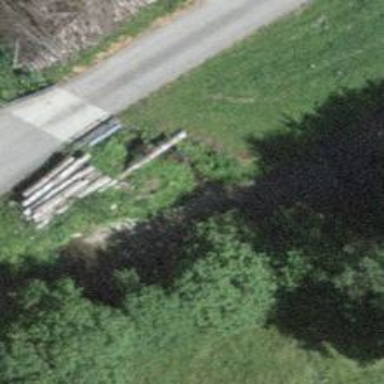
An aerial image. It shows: Culvert tunnel.